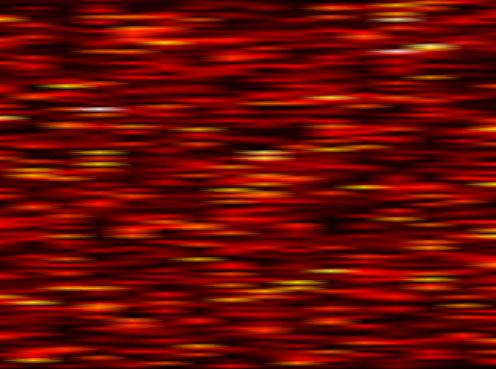
Label: FBMC